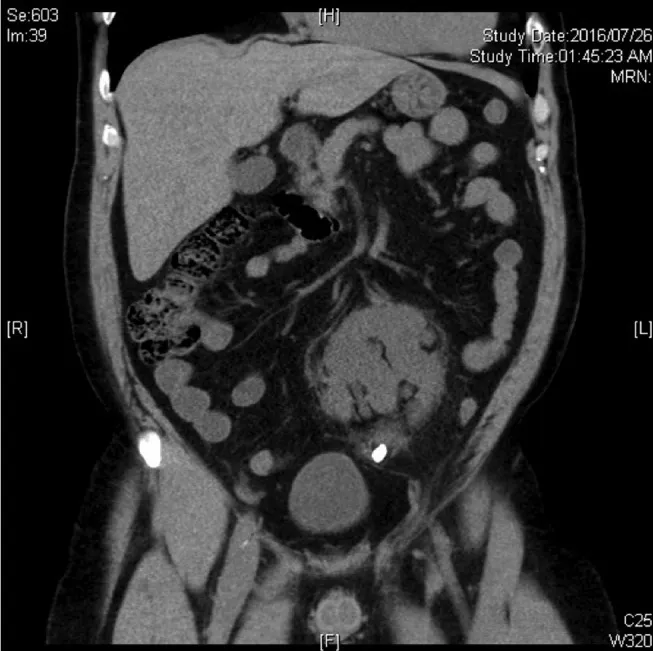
Coronal section of a noncontrast CT scan demonstrating a 1.1 cm proximal obstructing ureteric stone in a left pelvic kidney.
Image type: radiology (ct)